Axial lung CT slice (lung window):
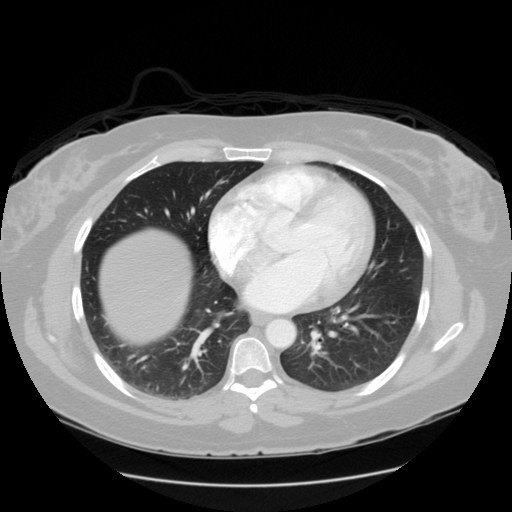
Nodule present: no